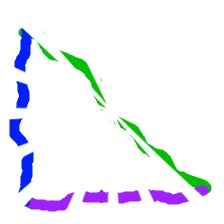
Shape: triangle